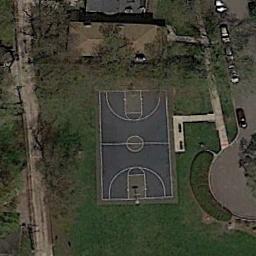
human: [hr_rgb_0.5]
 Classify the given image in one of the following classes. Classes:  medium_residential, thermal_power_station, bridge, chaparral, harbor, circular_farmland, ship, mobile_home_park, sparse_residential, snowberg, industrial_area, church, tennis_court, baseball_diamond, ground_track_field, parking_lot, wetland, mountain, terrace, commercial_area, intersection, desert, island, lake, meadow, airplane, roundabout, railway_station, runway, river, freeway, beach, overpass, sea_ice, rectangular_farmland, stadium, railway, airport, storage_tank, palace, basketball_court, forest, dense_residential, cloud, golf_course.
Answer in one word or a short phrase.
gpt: basketball_court